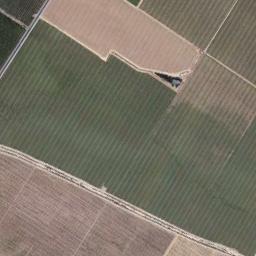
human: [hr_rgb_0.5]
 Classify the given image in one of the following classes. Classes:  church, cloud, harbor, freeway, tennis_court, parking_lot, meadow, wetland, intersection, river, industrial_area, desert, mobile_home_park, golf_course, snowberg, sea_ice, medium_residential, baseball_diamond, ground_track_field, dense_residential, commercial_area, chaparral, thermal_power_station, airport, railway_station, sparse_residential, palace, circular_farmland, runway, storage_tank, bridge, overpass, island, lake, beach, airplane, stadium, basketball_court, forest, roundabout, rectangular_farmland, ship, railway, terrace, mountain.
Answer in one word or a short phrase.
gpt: rectangular_farmland